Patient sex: M
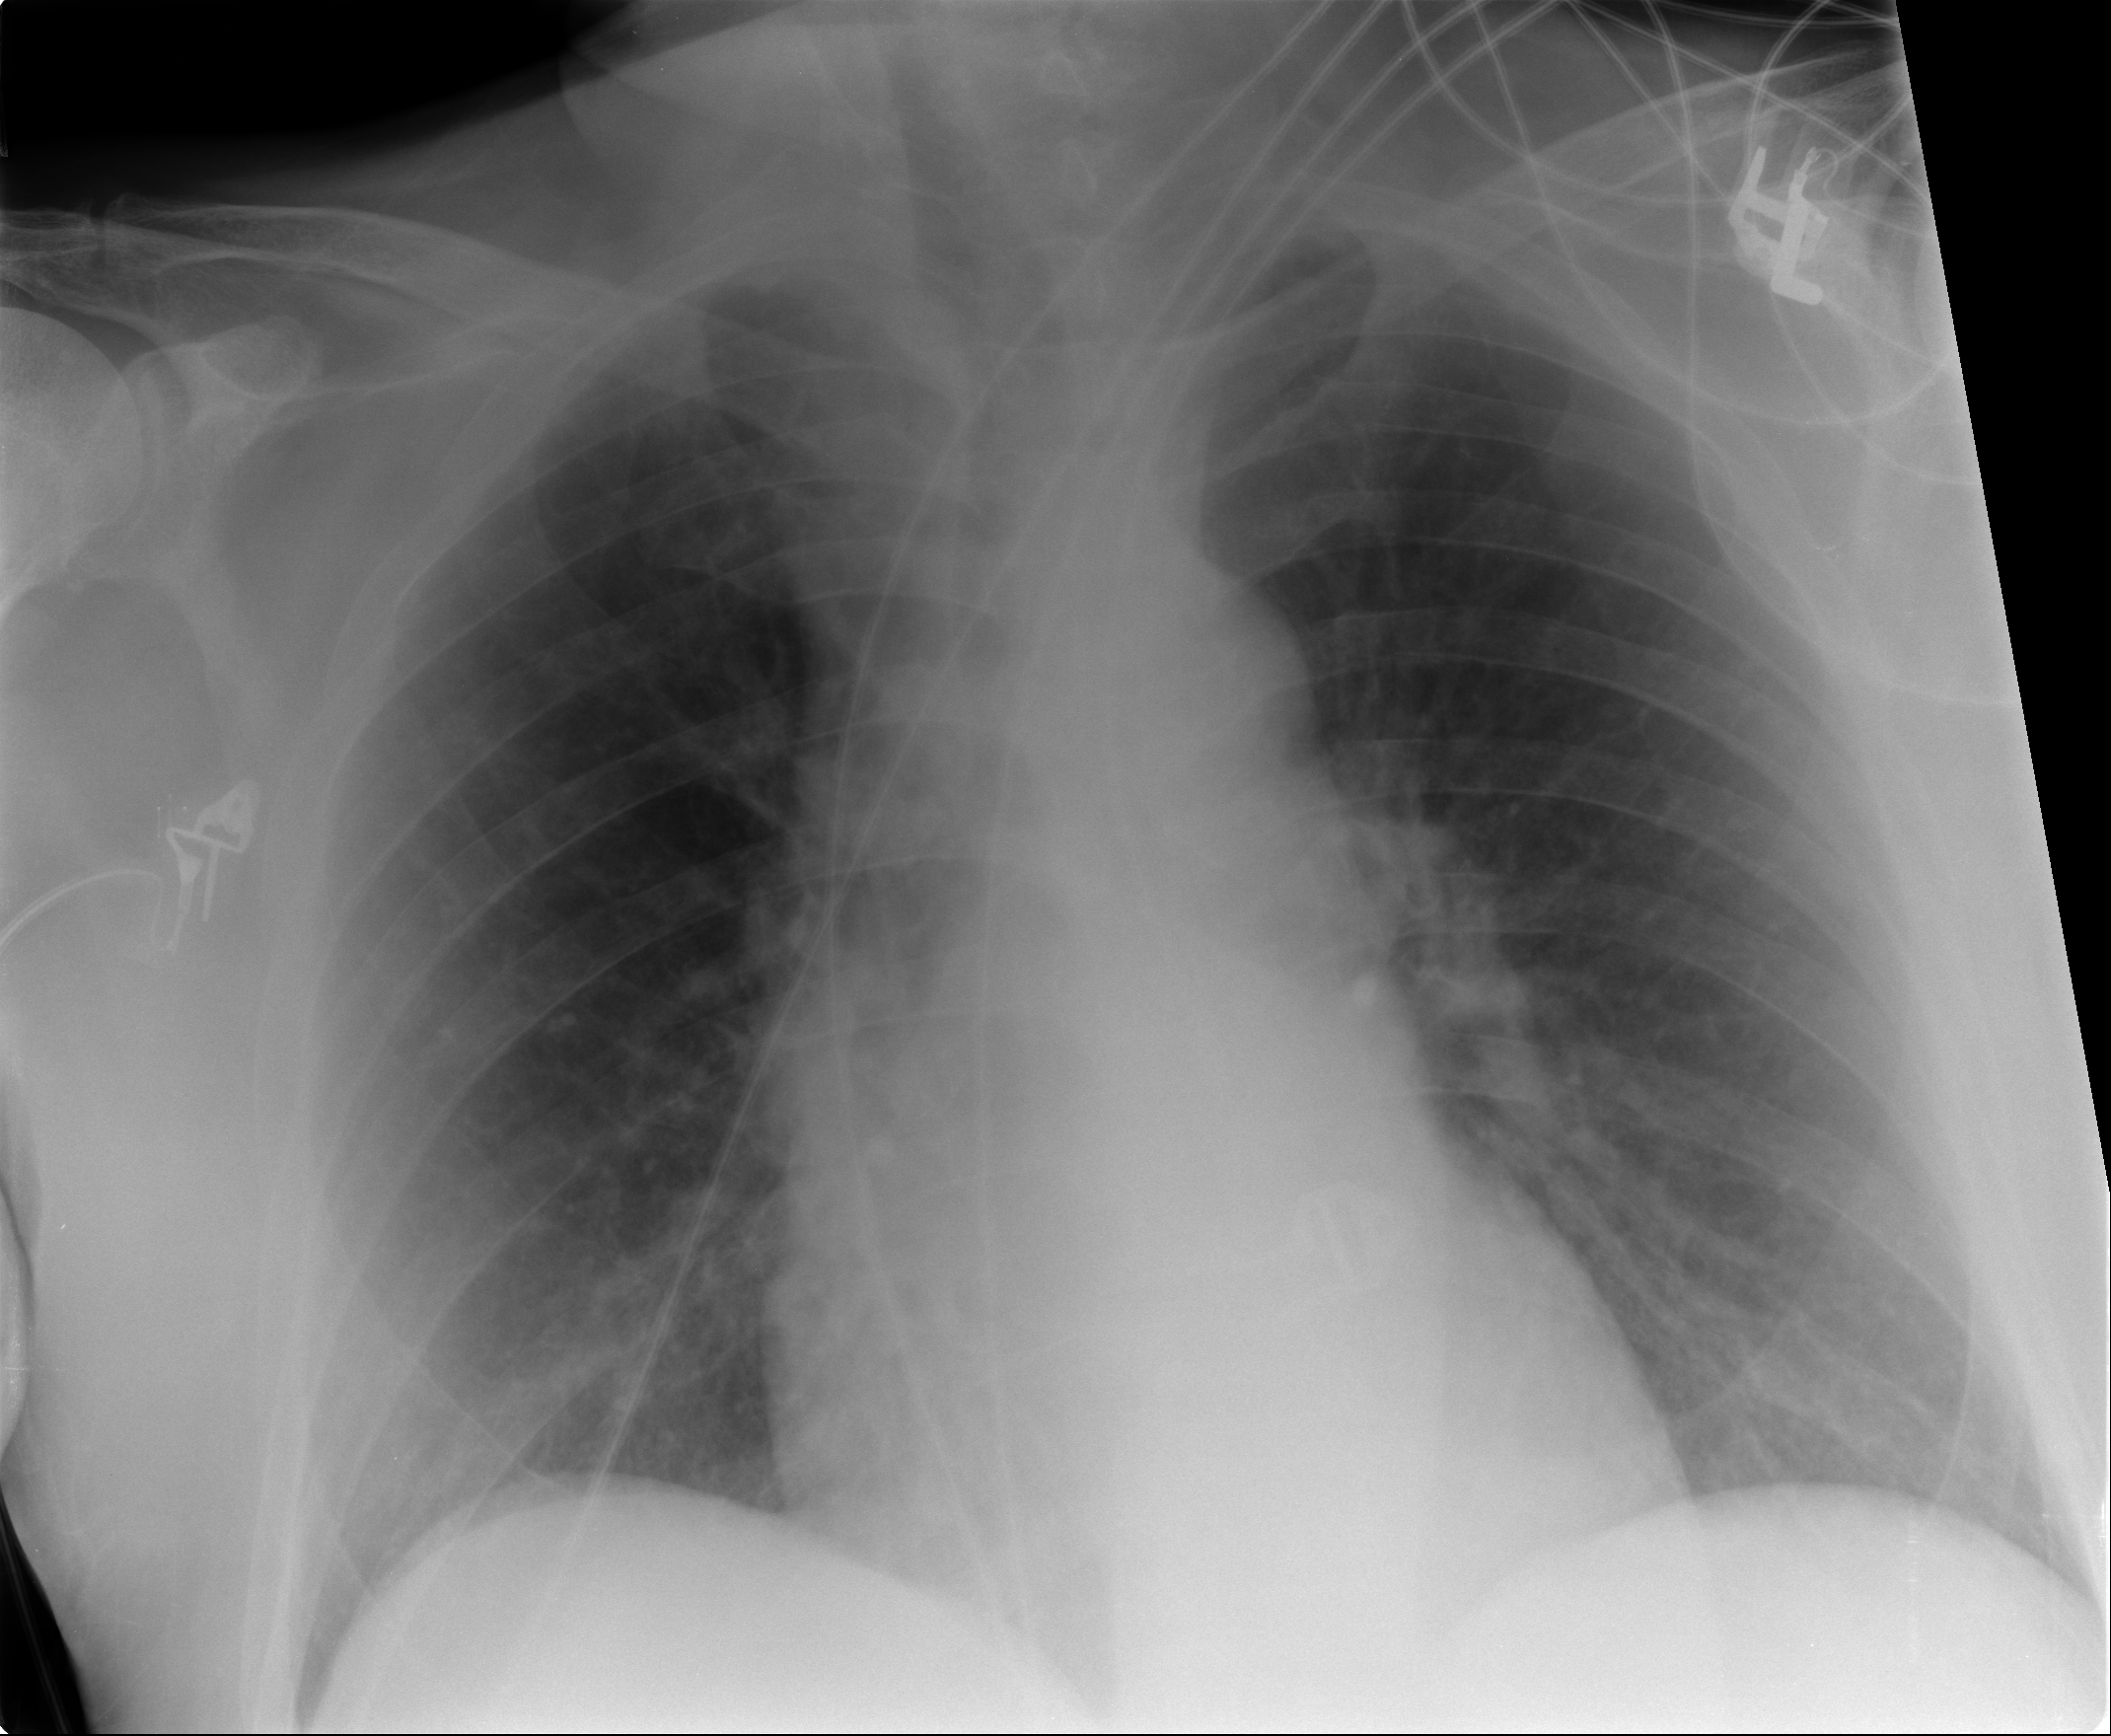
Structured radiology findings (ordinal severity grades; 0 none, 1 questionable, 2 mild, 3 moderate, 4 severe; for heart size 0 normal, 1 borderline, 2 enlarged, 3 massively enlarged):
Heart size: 2
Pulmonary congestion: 2
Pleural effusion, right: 0
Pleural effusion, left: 0
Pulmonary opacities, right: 0
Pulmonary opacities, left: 0
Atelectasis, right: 2
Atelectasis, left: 2